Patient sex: M
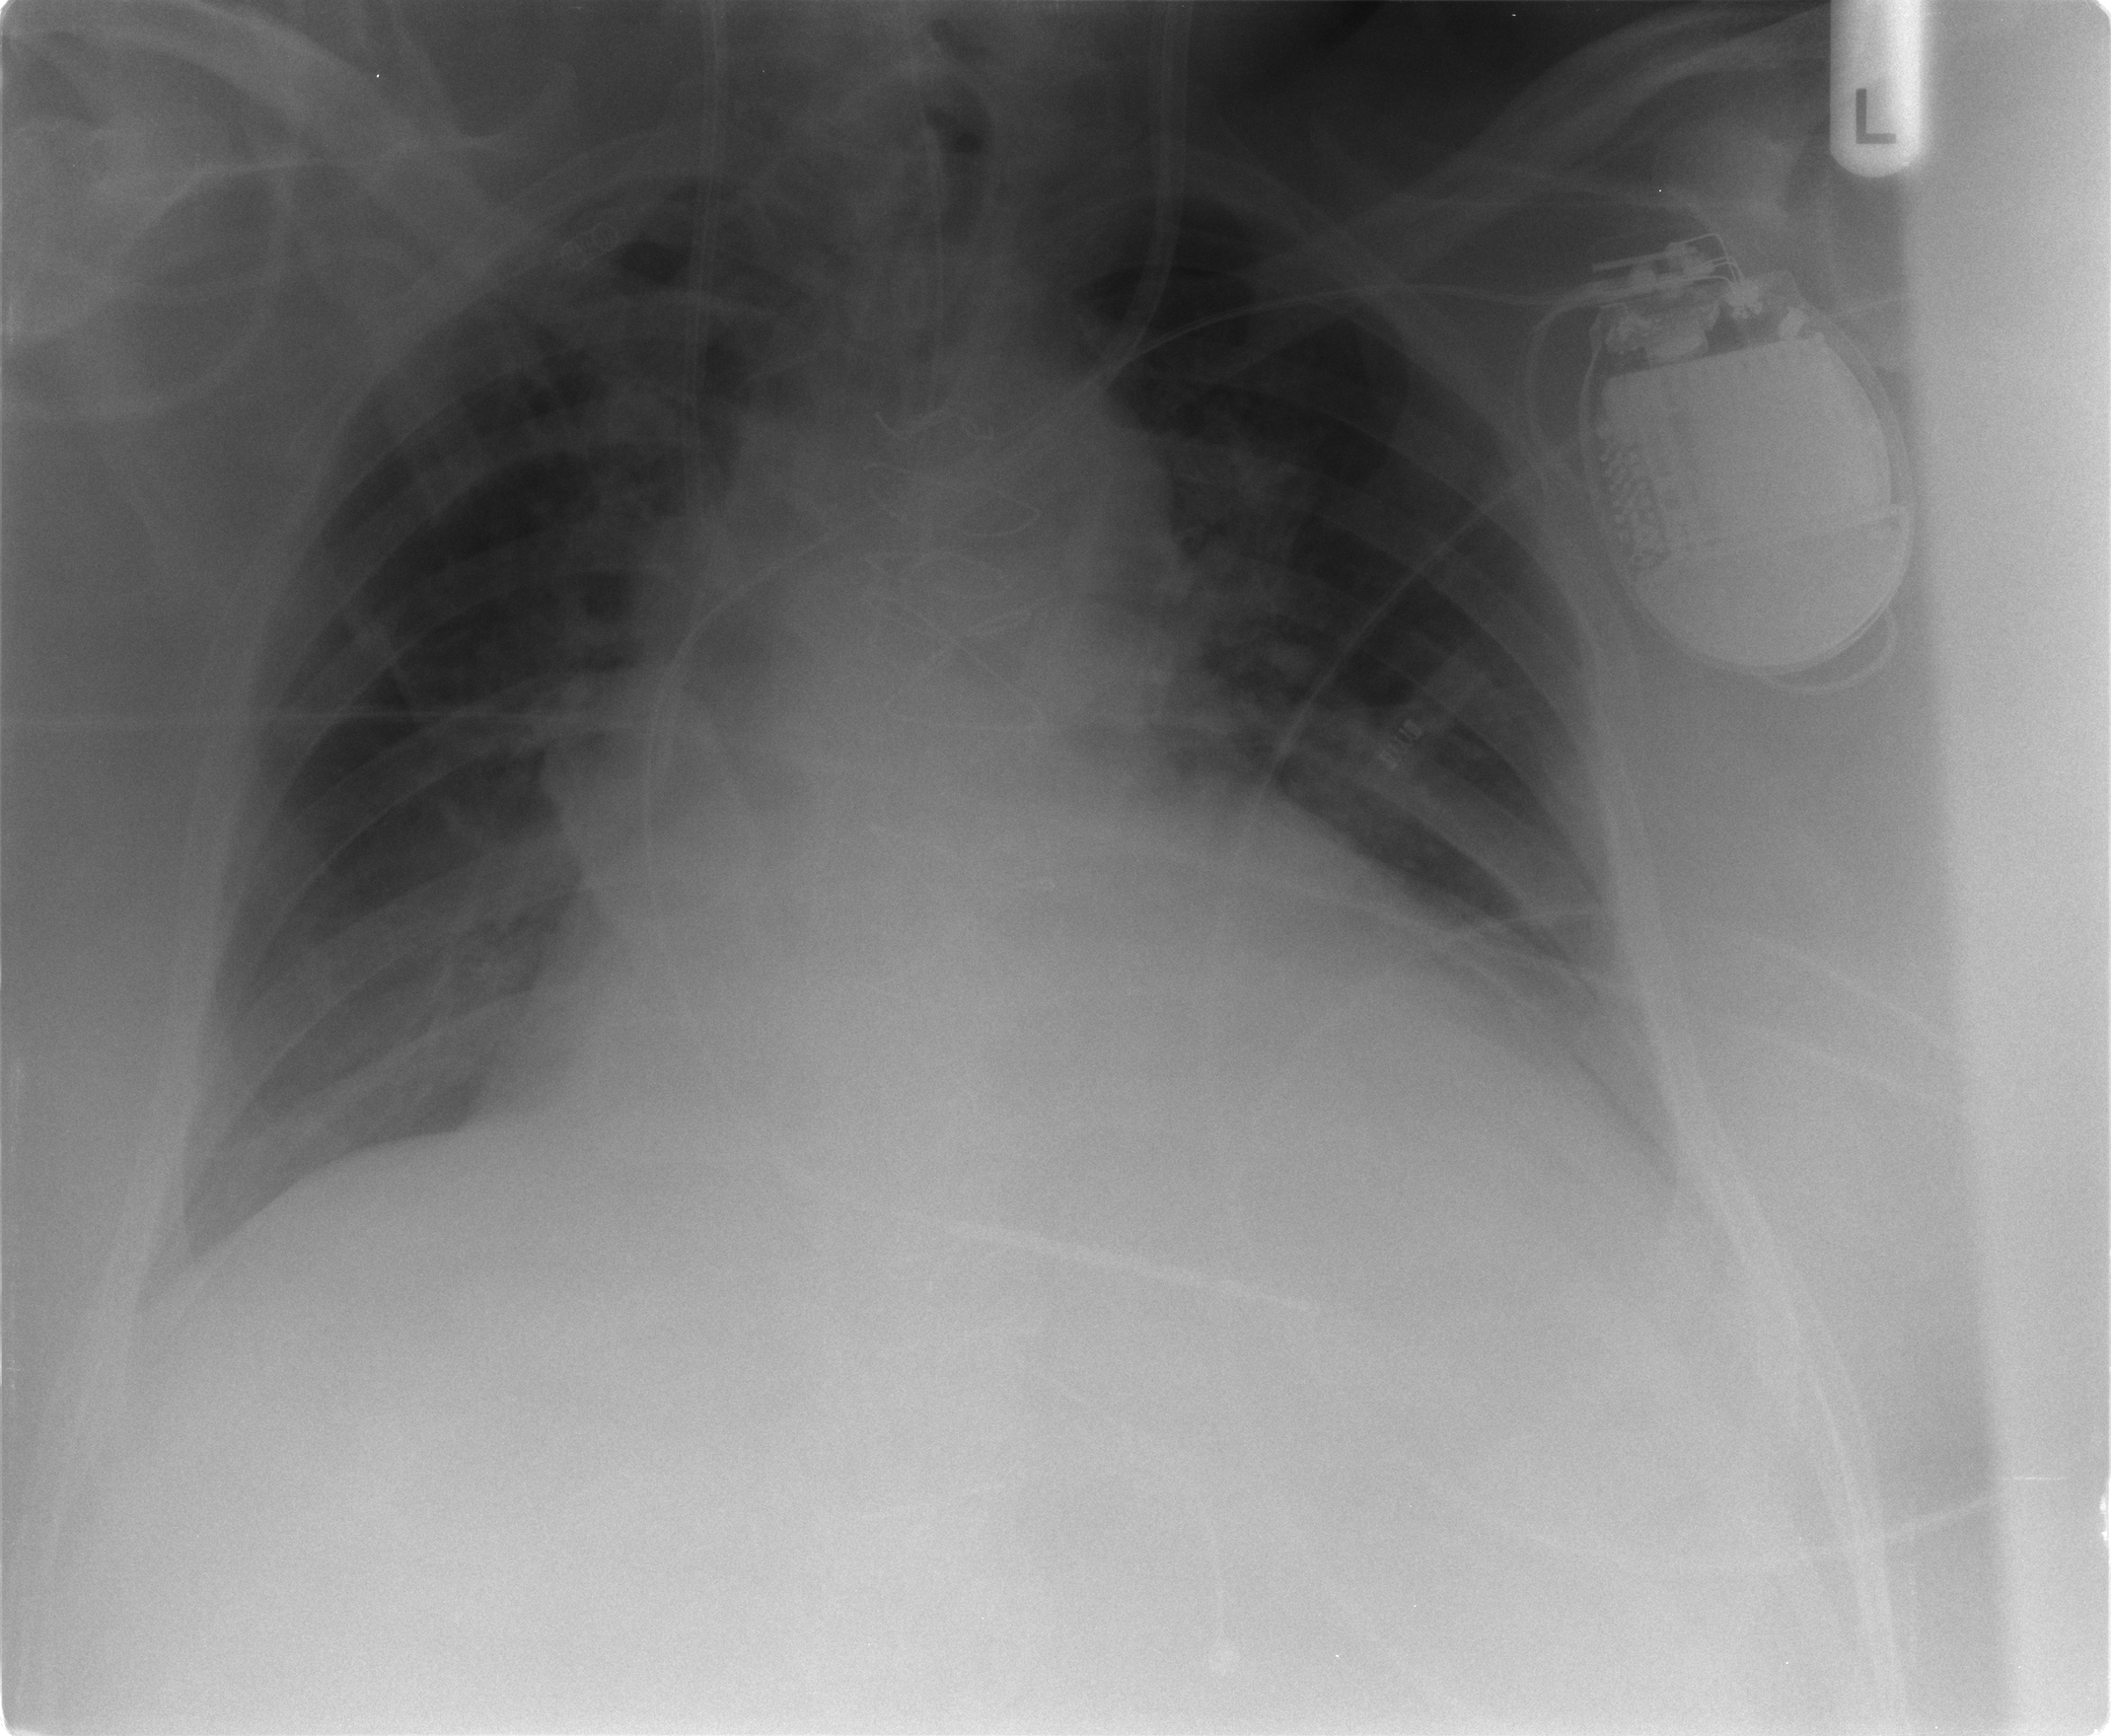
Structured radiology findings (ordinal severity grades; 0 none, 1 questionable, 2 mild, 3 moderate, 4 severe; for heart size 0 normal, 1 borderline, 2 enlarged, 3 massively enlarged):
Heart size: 3
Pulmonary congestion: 2
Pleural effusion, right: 2
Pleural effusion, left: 2
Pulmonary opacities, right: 0
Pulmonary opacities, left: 0
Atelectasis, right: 2
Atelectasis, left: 2